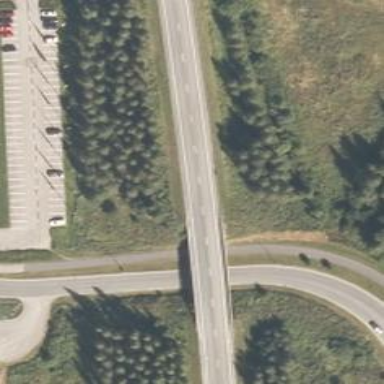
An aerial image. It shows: Secondary road with asphalt surface passing over bridge.